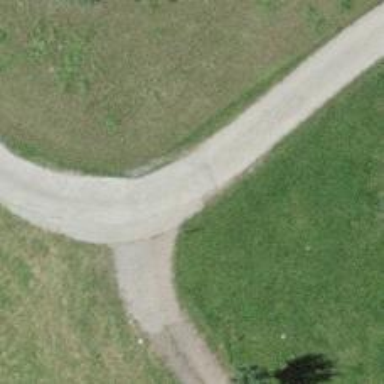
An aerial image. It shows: Paved service road with grade 1 track type.